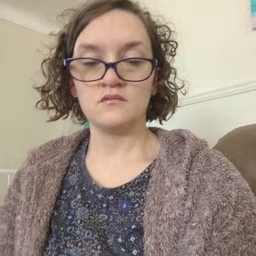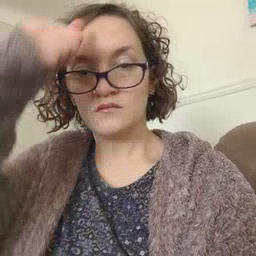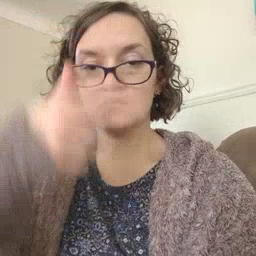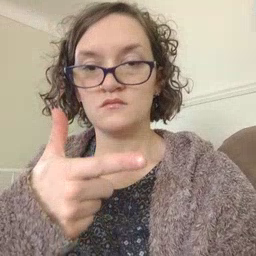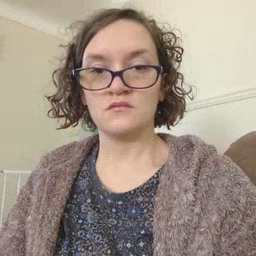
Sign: brother